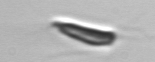
Label: Chrysochromulina